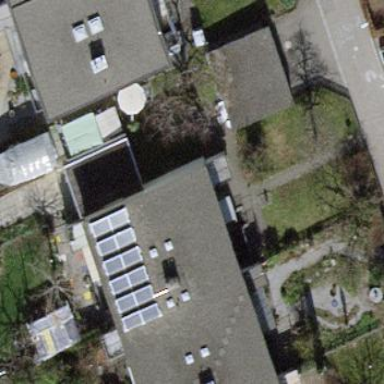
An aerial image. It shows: House with flat roof.